Aerial crown-view tile of a tropical tree (Barro Colorado Island, Panama), acquired 20241014:
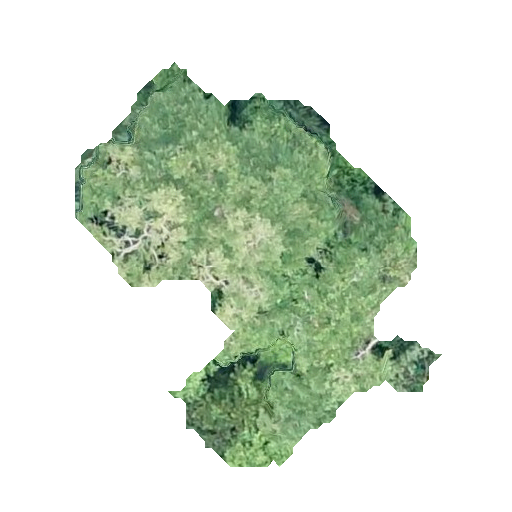
Species: Platypodium elegans
GBIF accepted scientific name: Platypodium elegans
Crown area: 125.161 m²